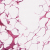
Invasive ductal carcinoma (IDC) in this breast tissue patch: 0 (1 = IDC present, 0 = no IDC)